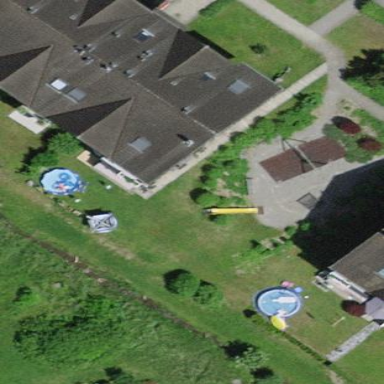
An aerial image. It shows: Playground area for leisure activities on the land.